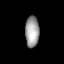
Tissue: lung
Cell type: Endothelial cells
Senescence score: 0.6768
Nuclear area (px): 427
Mean DAPI intensity: 157.138